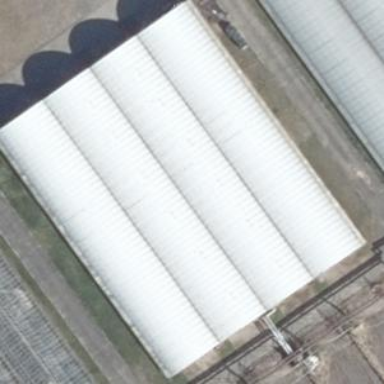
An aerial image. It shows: Greenhouse.